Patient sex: F
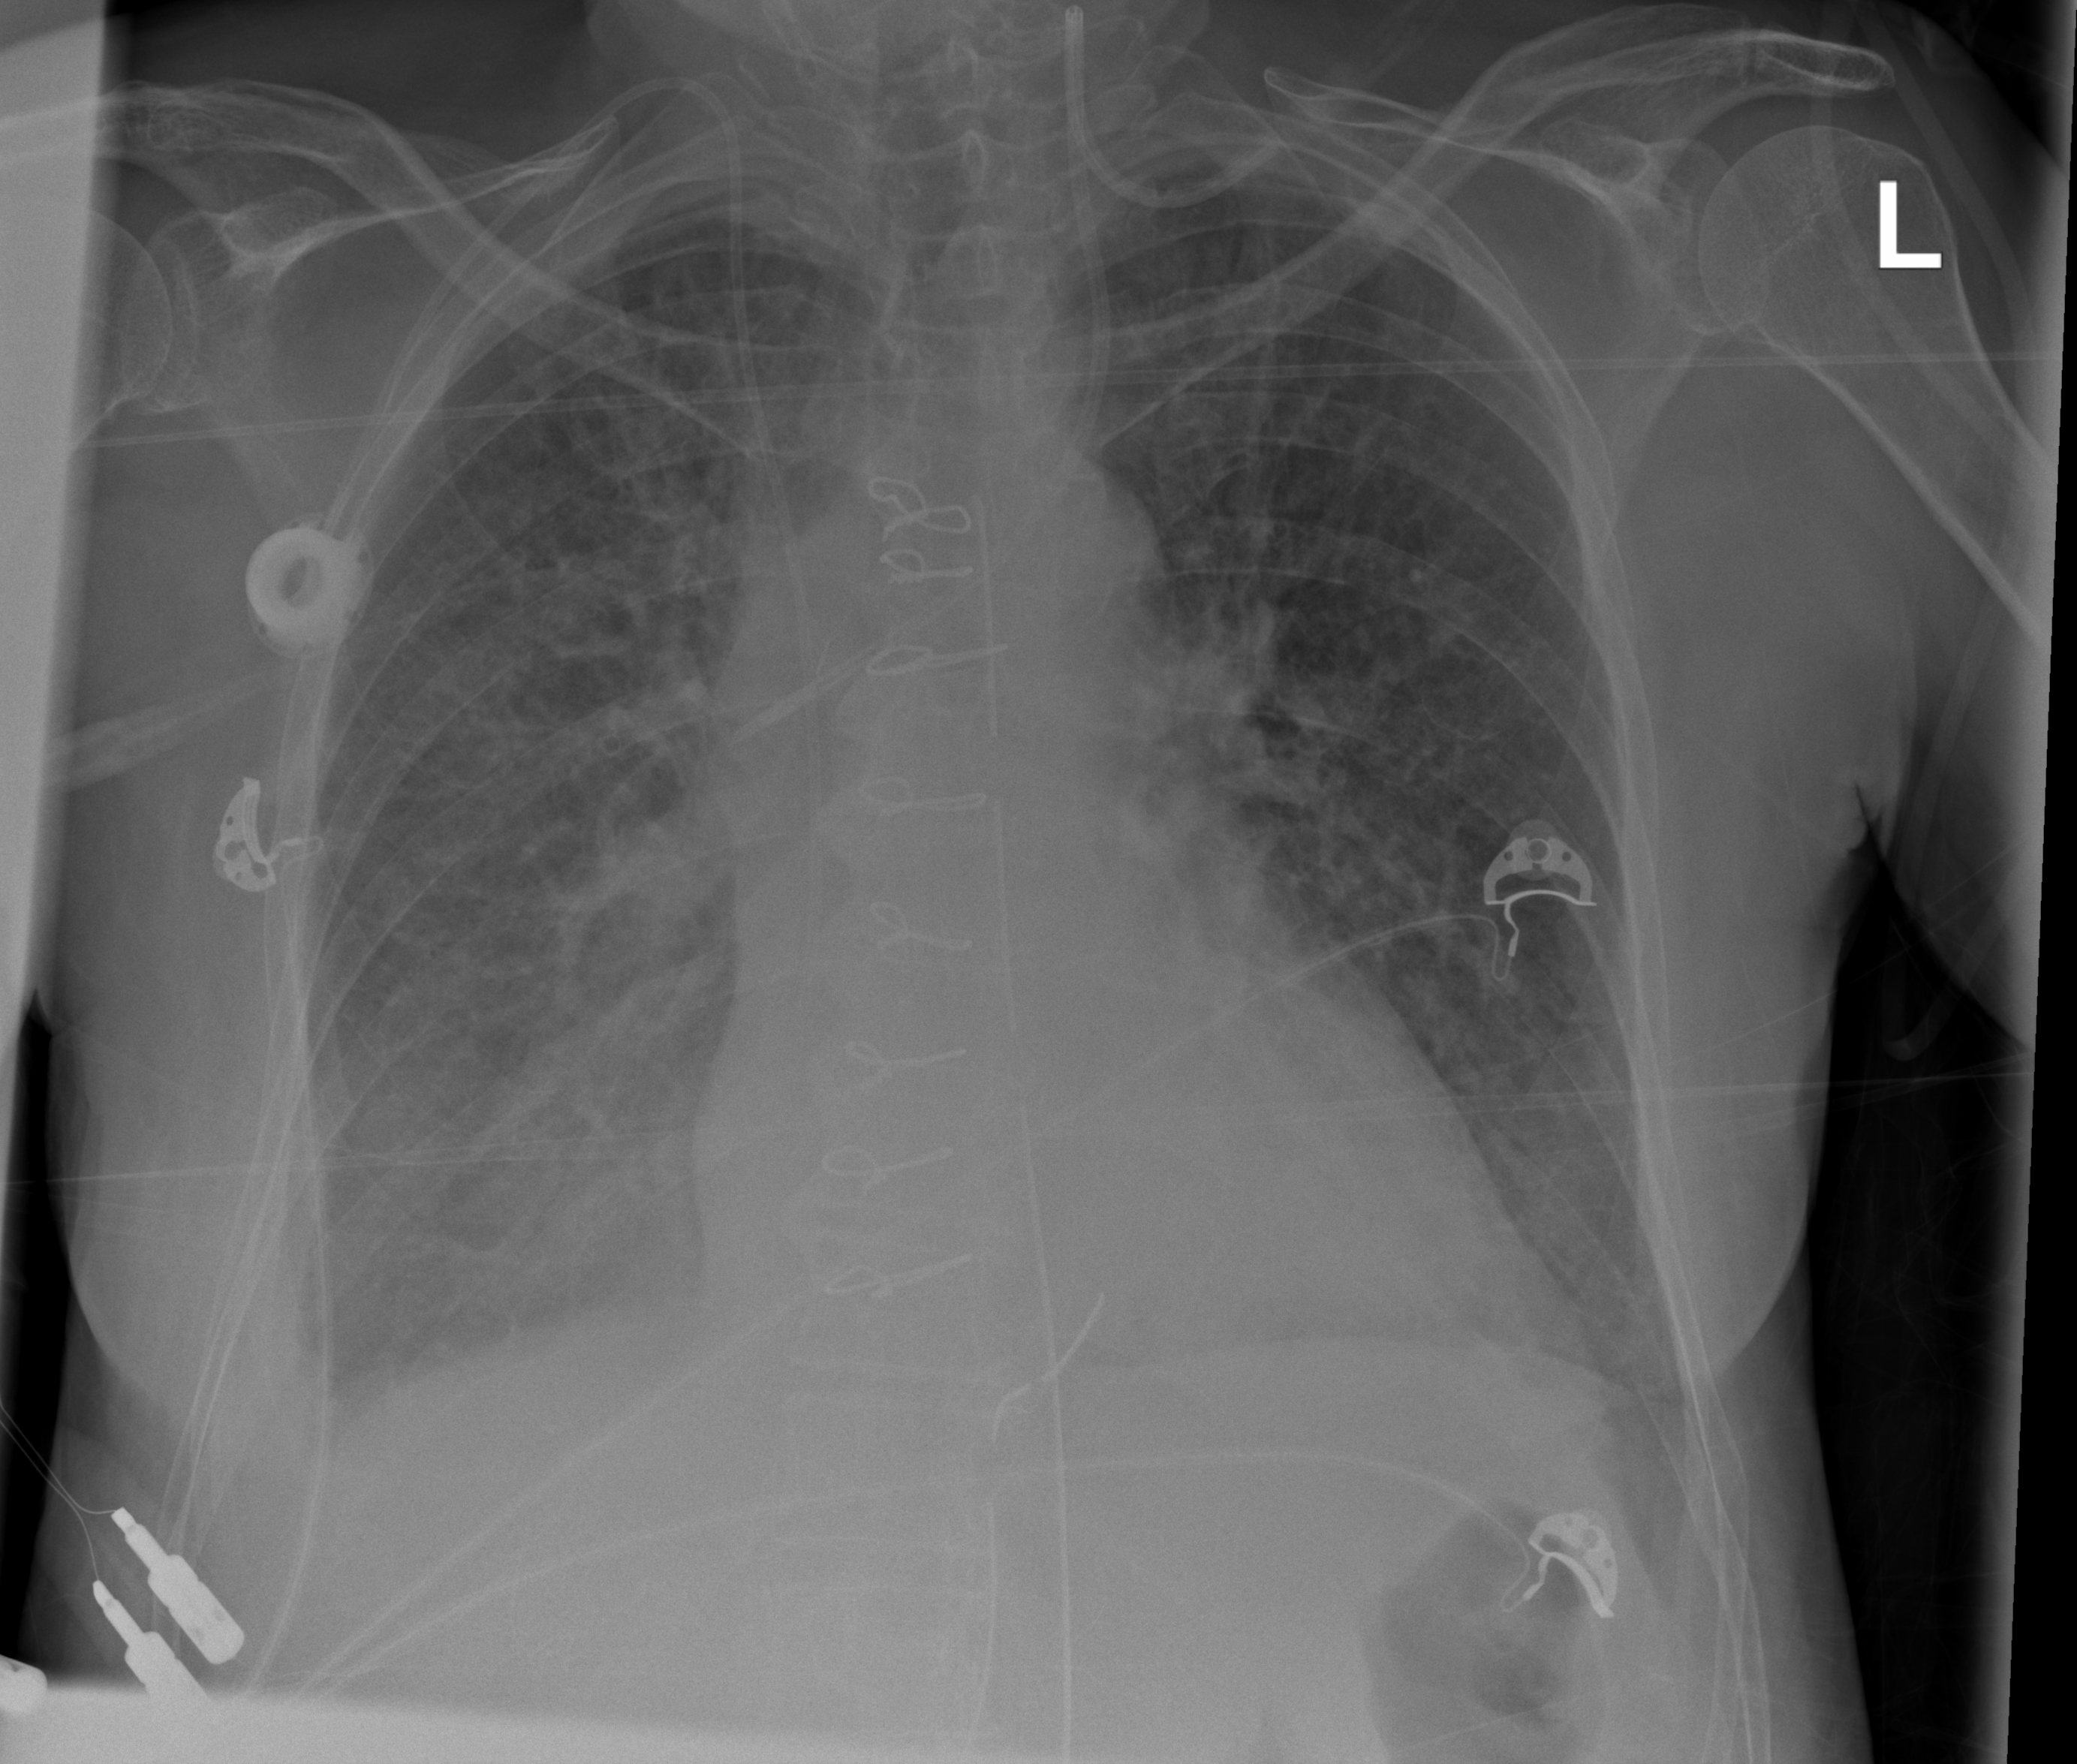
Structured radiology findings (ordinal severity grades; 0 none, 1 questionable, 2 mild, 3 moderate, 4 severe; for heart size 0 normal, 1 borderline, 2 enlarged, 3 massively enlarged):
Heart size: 2
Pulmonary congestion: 2
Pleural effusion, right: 2
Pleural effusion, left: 1
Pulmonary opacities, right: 1
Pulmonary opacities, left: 1
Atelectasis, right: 3
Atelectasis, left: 2